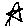
Label: star